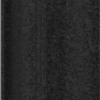
Label: dusty